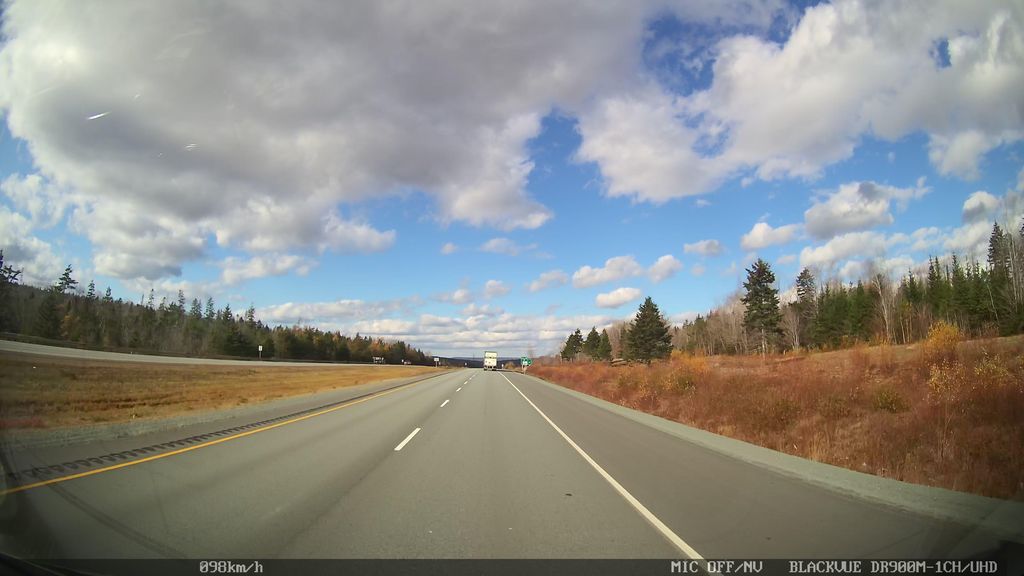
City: halifax